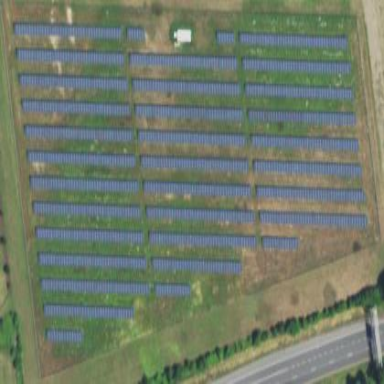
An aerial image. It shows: Solar power plant utilizing photovoltaic technology.